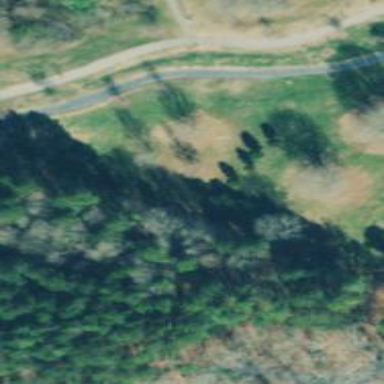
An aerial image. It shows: Disc golf basket.